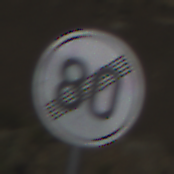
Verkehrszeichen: EndeGeschwindigkeit80
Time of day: MorningAfternoon
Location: Outdoor (Nature)
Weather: Clear
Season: NotSpecified
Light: Natural